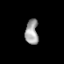
Tissue: prostate
Cell type: T cells
Senescence score: 0.3087
Nuclear area (px): 323
Mean DAPI intensity: 157.61